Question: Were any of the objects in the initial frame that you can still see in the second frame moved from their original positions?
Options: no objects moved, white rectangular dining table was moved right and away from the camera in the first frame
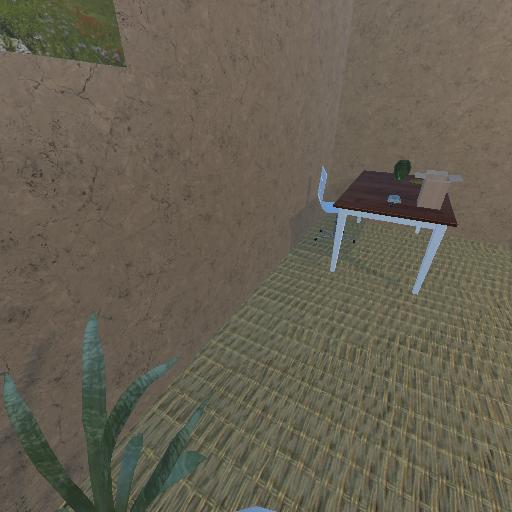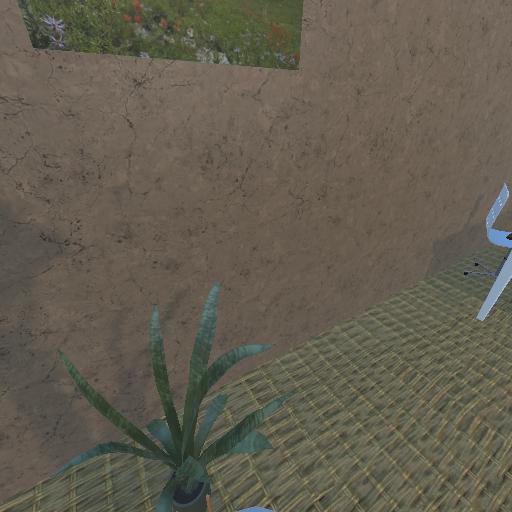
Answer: no objects moved